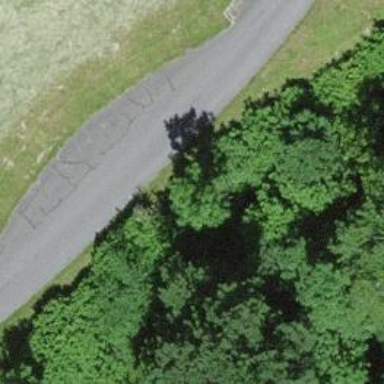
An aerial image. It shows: Passing place on the road.